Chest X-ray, PA view. Patient: 51 years old, sex F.
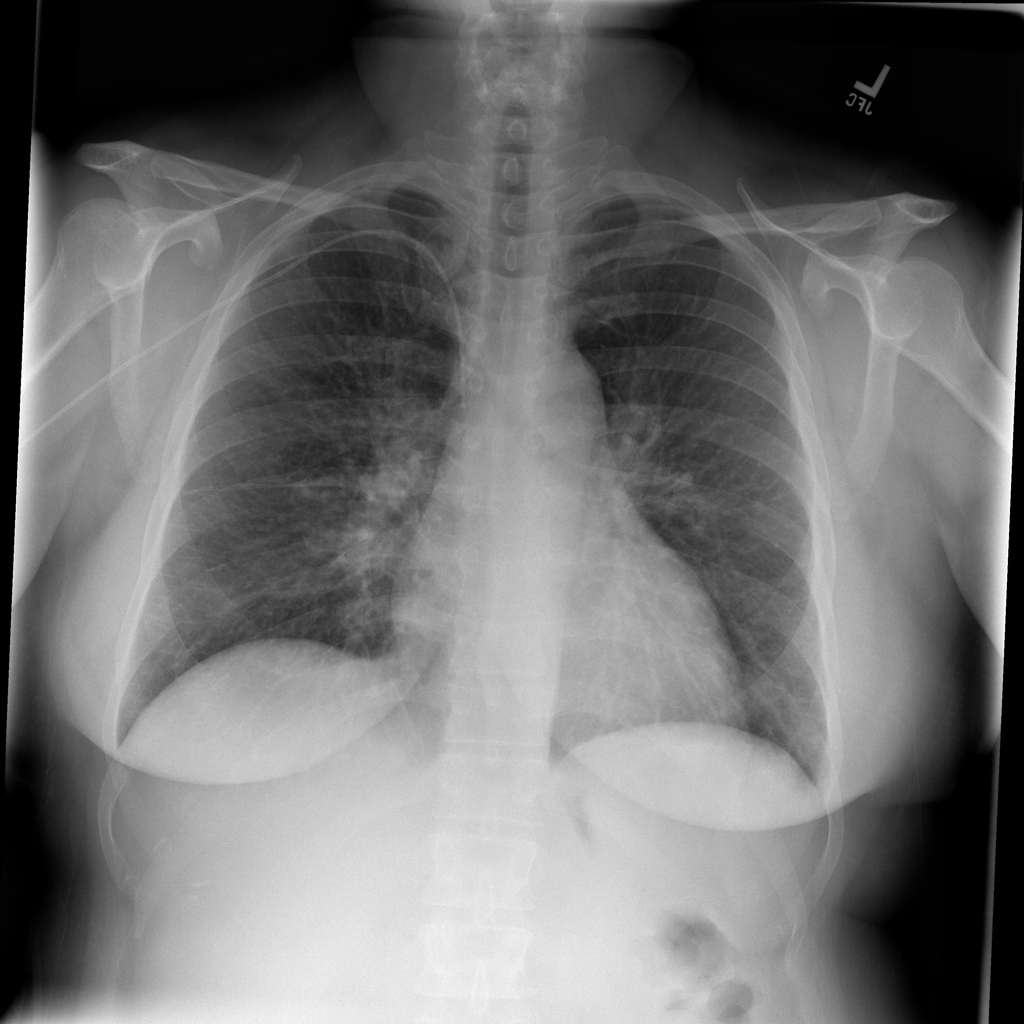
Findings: No Finding